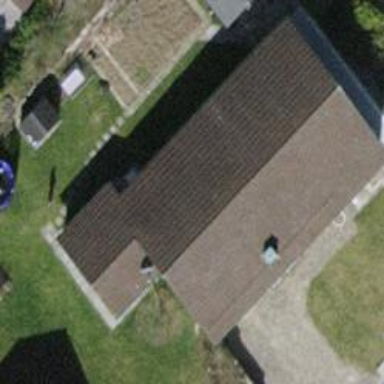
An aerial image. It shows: Detached building with gabled roof.